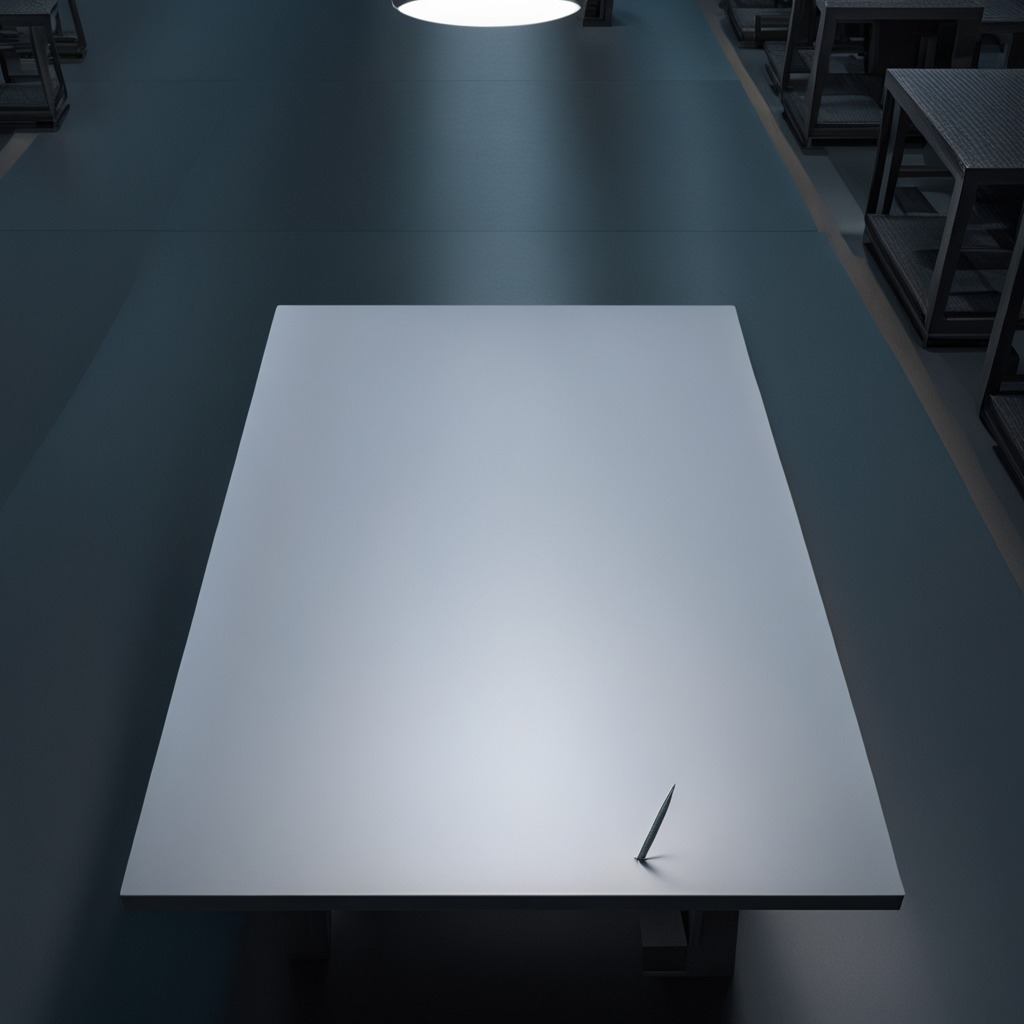
An iron nail lies on the tabletop.